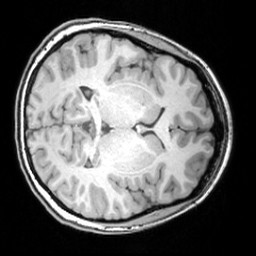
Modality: T1w
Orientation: axial
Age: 21
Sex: female
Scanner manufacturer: siemens
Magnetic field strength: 3 T
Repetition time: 1.81 s
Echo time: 0.00351 s